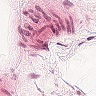
Metastatic tissue present: no